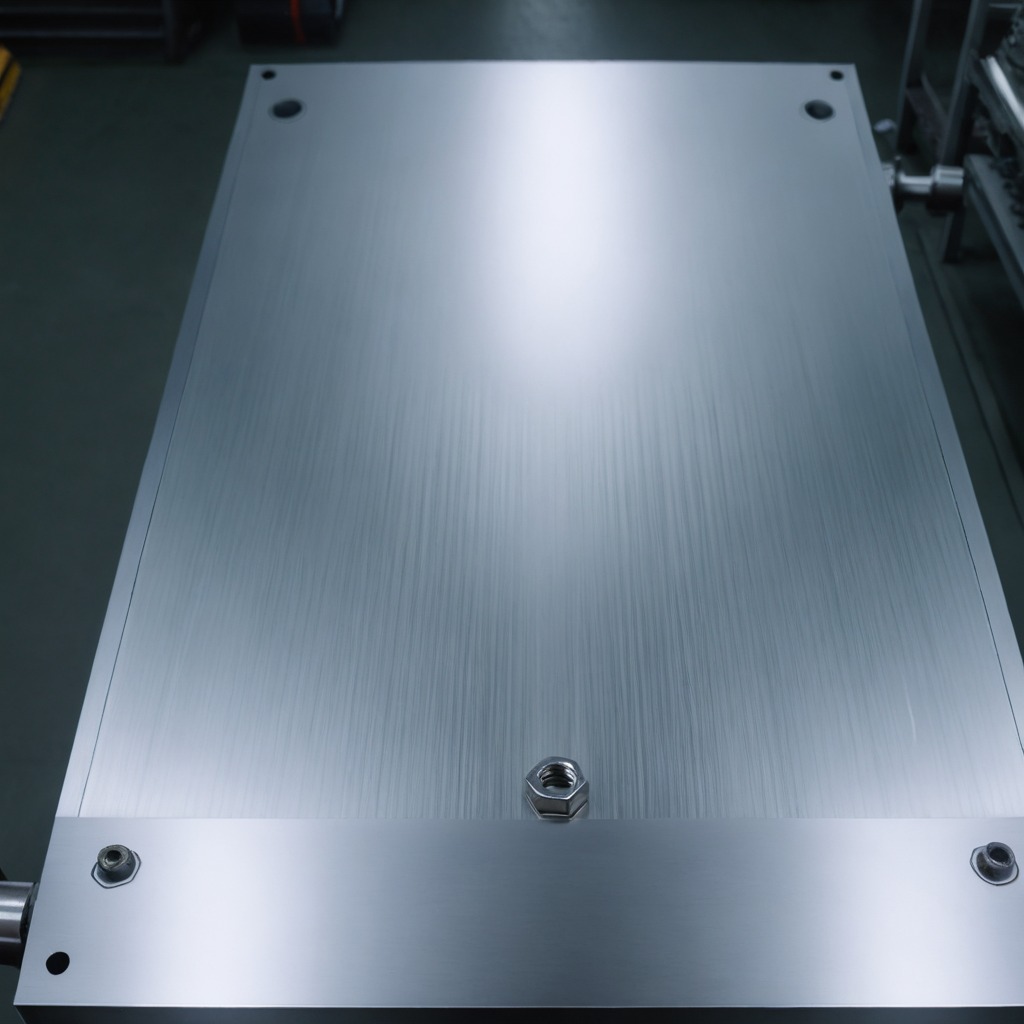
A metal nut is lying on the metal table in a machine shop under fluorescent lights.